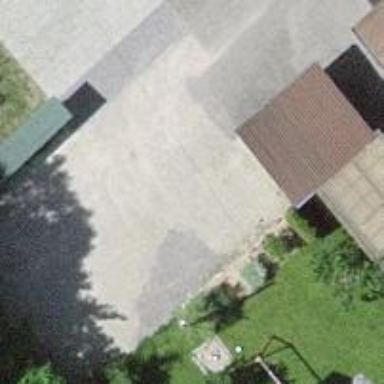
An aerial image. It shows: View of roof of building.